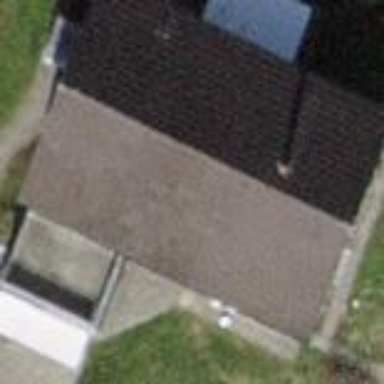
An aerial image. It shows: Simple and straightforward house.